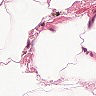
Metastatic tissue present: no